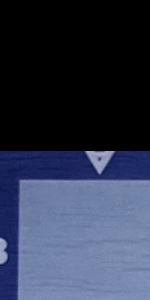
Label: Empty